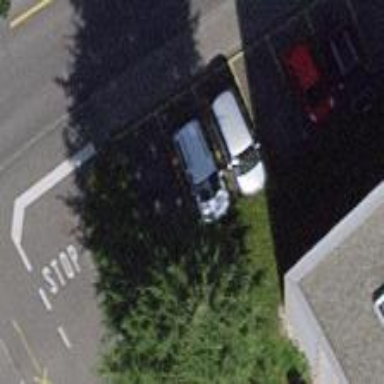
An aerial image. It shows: Street-side parking area.